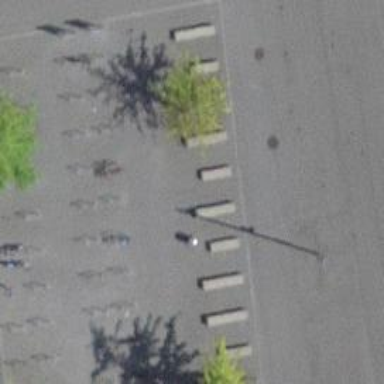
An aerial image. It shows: Concrete bench.